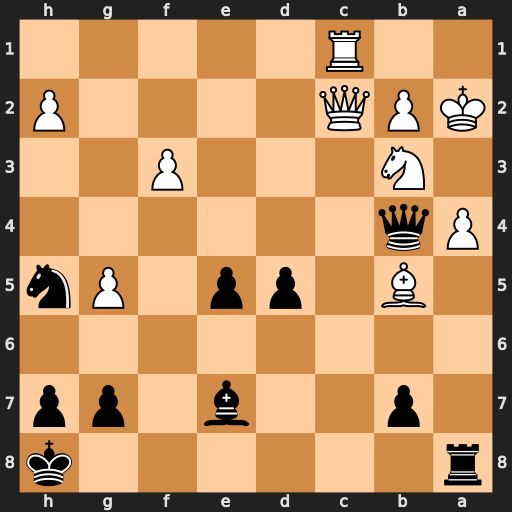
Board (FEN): r6k/1p2b1pp/8/1B1pp1Pn/Pq6/1N3P2/KPQ4P/2R5
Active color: b
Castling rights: -
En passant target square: -
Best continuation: Qxb5 Qc8+ Qe8 Qxe8+ Rxe8